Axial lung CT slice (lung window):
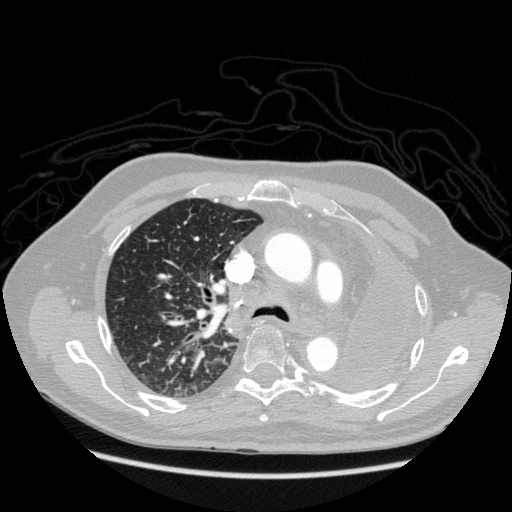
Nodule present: no